Field crop: tomato
Growth stage: 1
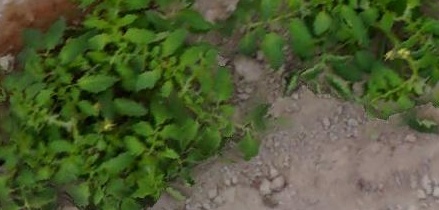
Species: tomato